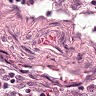
Metastatic tissue present: no